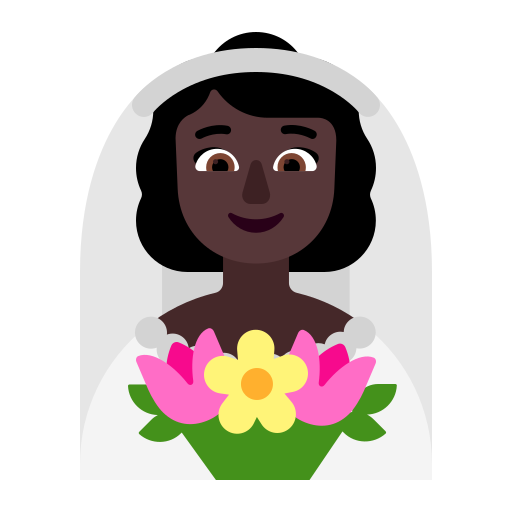
woman with veil flat dark